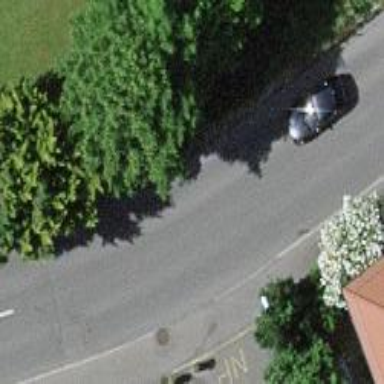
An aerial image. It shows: Residential road with asphalt surface and sidewalk on the left.